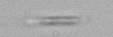
Label: Bacillariophyceae